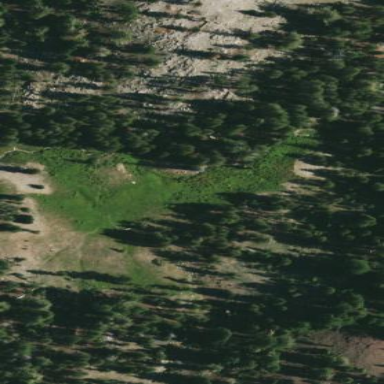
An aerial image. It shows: Wet meadow with woodland vegetation.